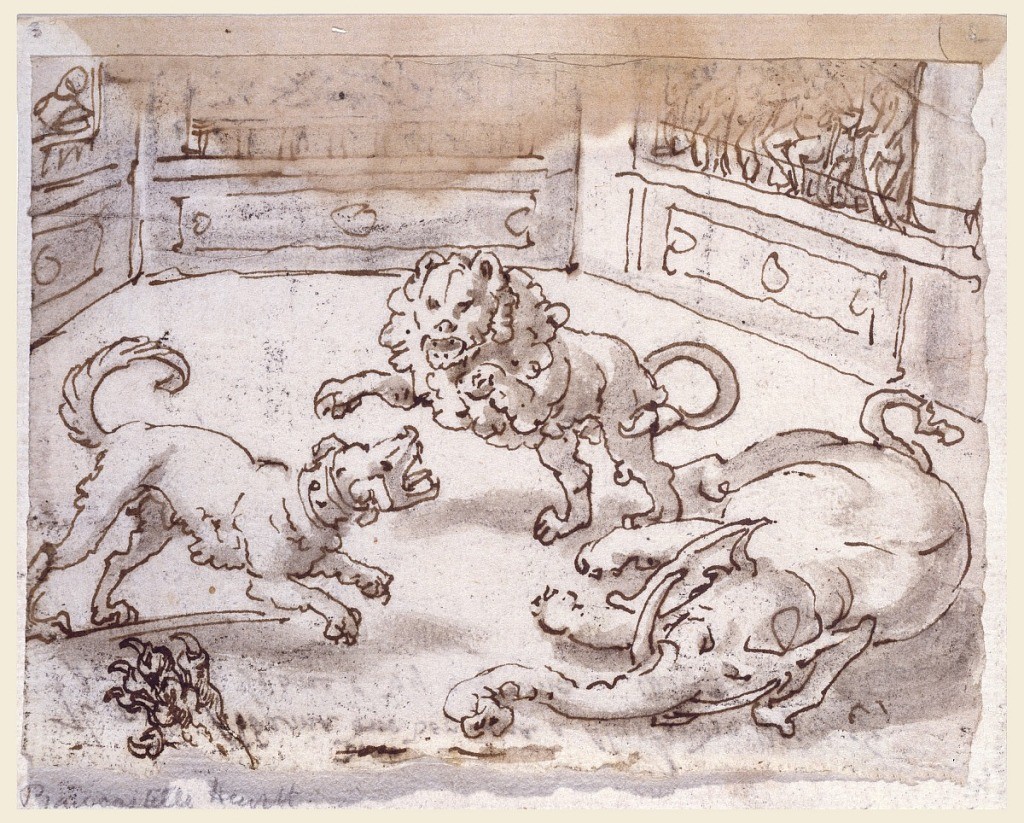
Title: Alexander the Great watching a Fight between his Dog, an Elephant, and a Lion
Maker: Jan van der Straet, called Stradanus, Flemish, 1523–1605
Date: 1596 or before
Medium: Recto: pen and brown ink, brush and black wash over black chalk on laid paper Verso: pen and brown ink on laid paper
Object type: Drawing
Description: Recto: A dog and lion fight in an arena. A dead elephant lies in the foreground at right. In the background, Alexander the Great watches from a box in the stands.
Verso: Italian inscription.